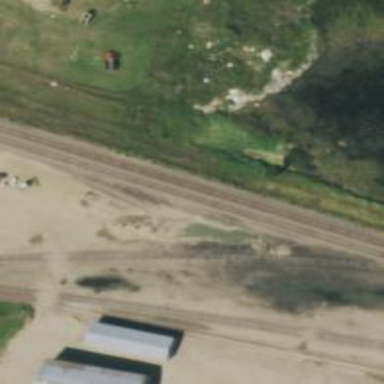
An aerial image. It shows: Railway siding with rails.